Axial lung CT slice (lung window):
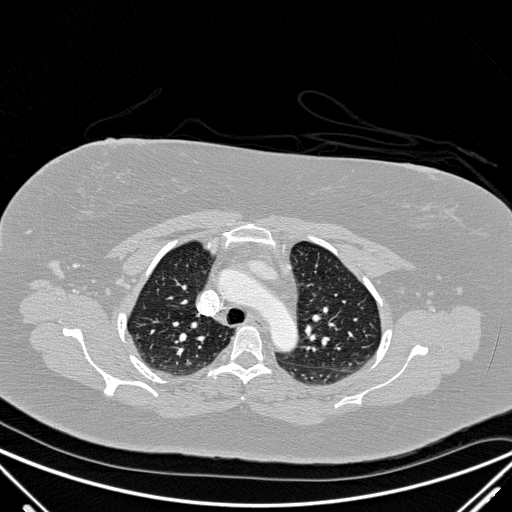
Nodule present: no